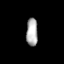
Tissue: prostate
Cell type: T cells
Senescence score: 0.8121
Nuclear area (px): 310
Mean DAPI intensity: 175.687